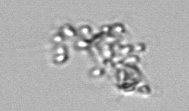
Label: Chaetoceros_didymus_TAG_external_flagellate